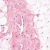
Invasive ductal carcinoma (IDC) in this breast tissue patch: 0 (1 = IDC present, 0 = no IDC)